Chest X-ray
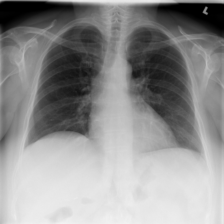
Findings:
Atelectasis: negative
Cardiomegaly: negative
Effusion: negative
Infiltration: negative
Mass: negative
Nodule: negative
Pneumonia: negative
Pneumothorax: negative
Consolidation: negative
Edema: negative
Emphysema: negative
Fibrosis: negative
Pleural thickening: negative
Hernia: negative